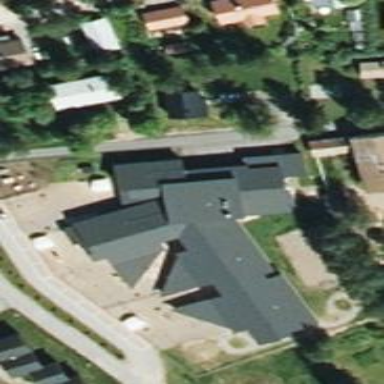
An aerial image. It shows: Building.